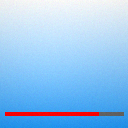
Screen state: on